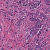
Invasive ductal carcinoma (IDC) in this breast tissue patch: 1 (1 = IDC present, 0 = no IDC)